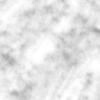
Label: no_change